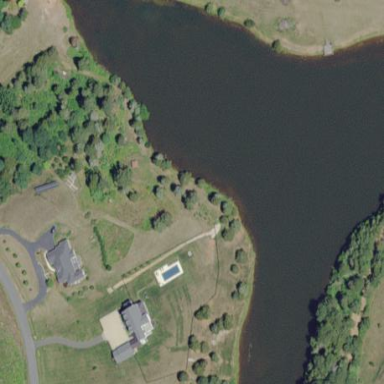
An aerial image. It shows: Pond or reservoir of natural water.